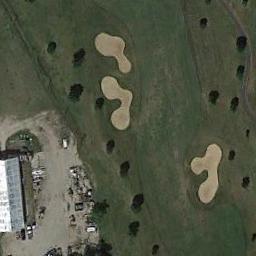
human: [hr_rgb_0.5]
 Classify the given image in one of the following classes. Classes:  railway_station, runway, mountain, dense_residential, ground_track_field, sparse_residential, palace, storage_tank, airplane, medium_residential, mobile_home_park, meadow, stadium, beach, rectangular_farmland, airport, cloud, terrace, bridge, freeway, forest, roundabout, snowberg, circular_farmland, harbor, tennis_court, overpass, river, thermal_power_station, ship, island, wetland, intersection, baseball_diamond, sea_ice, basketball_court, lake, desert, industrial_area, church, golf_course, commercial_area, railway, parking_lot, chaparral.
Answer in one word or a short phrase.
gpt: golf_course